Interaction volume radius: 10 \u00c5
Interaction volume height: 30 \u00c5
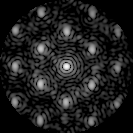
Disorder parameter: 0.3661